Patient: sex F, age 59
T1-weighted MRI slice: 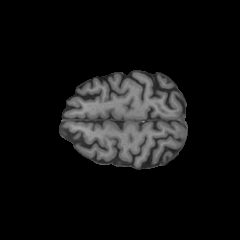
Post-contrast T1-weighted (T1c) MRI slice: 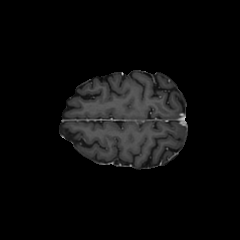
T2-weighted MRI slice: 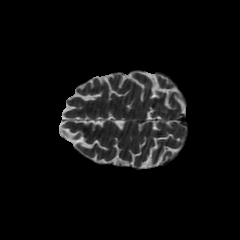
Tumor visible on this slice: no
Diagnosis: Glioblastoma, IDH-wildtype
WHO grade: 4